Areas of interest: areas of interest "Exhibition and Convention Center"
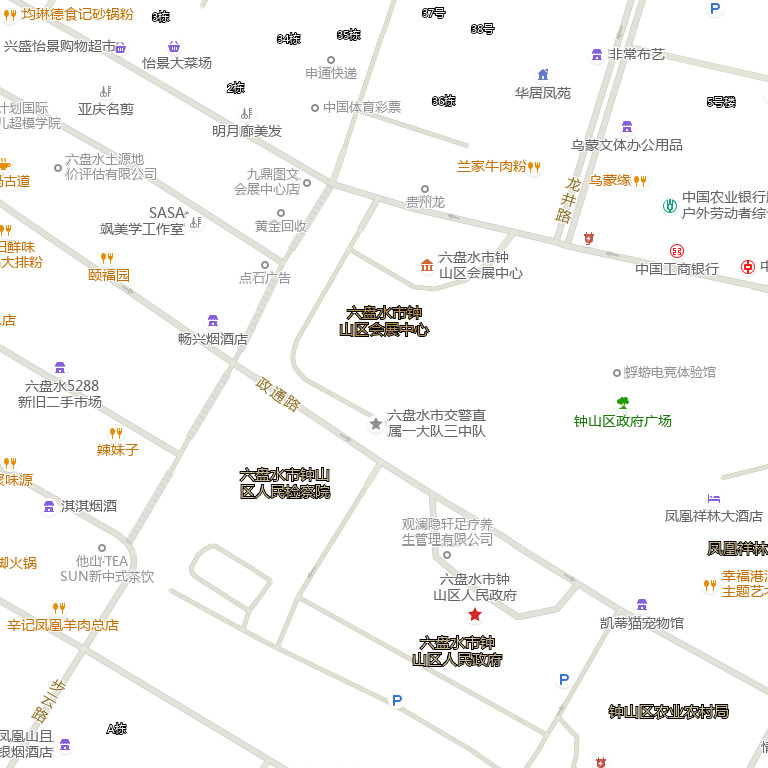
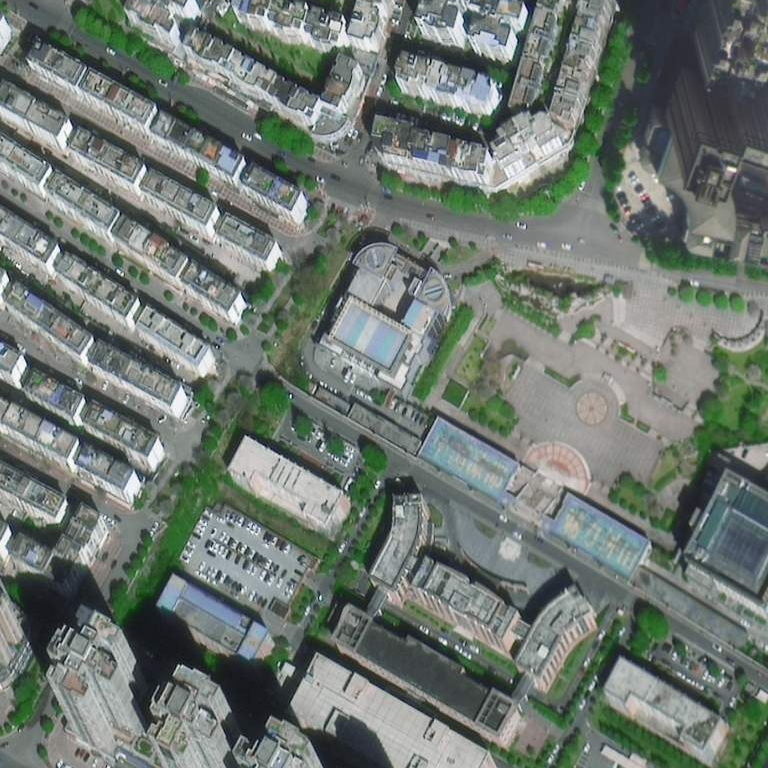